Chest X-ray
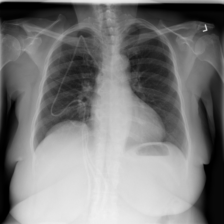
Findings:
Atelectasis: positive
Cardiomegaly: negative
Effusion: negative
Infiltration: negative
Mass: negative
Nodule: negative
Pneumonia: negative
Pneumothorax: negative
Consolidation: negative
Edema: negative
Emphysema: negative
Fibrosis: negative
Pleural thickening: negative
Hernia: negative